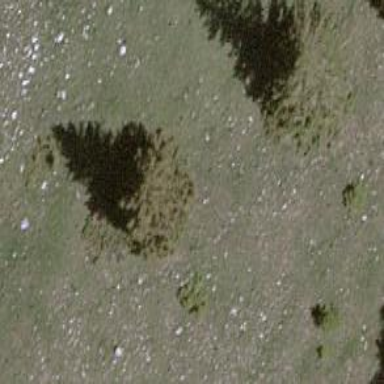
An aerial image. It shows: Single tag "natural: tree."